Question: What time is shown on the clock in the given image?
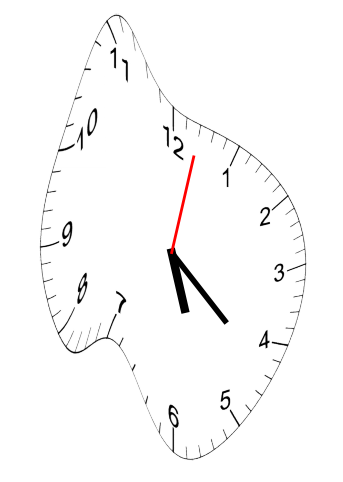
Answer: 05:22:02